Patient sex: M
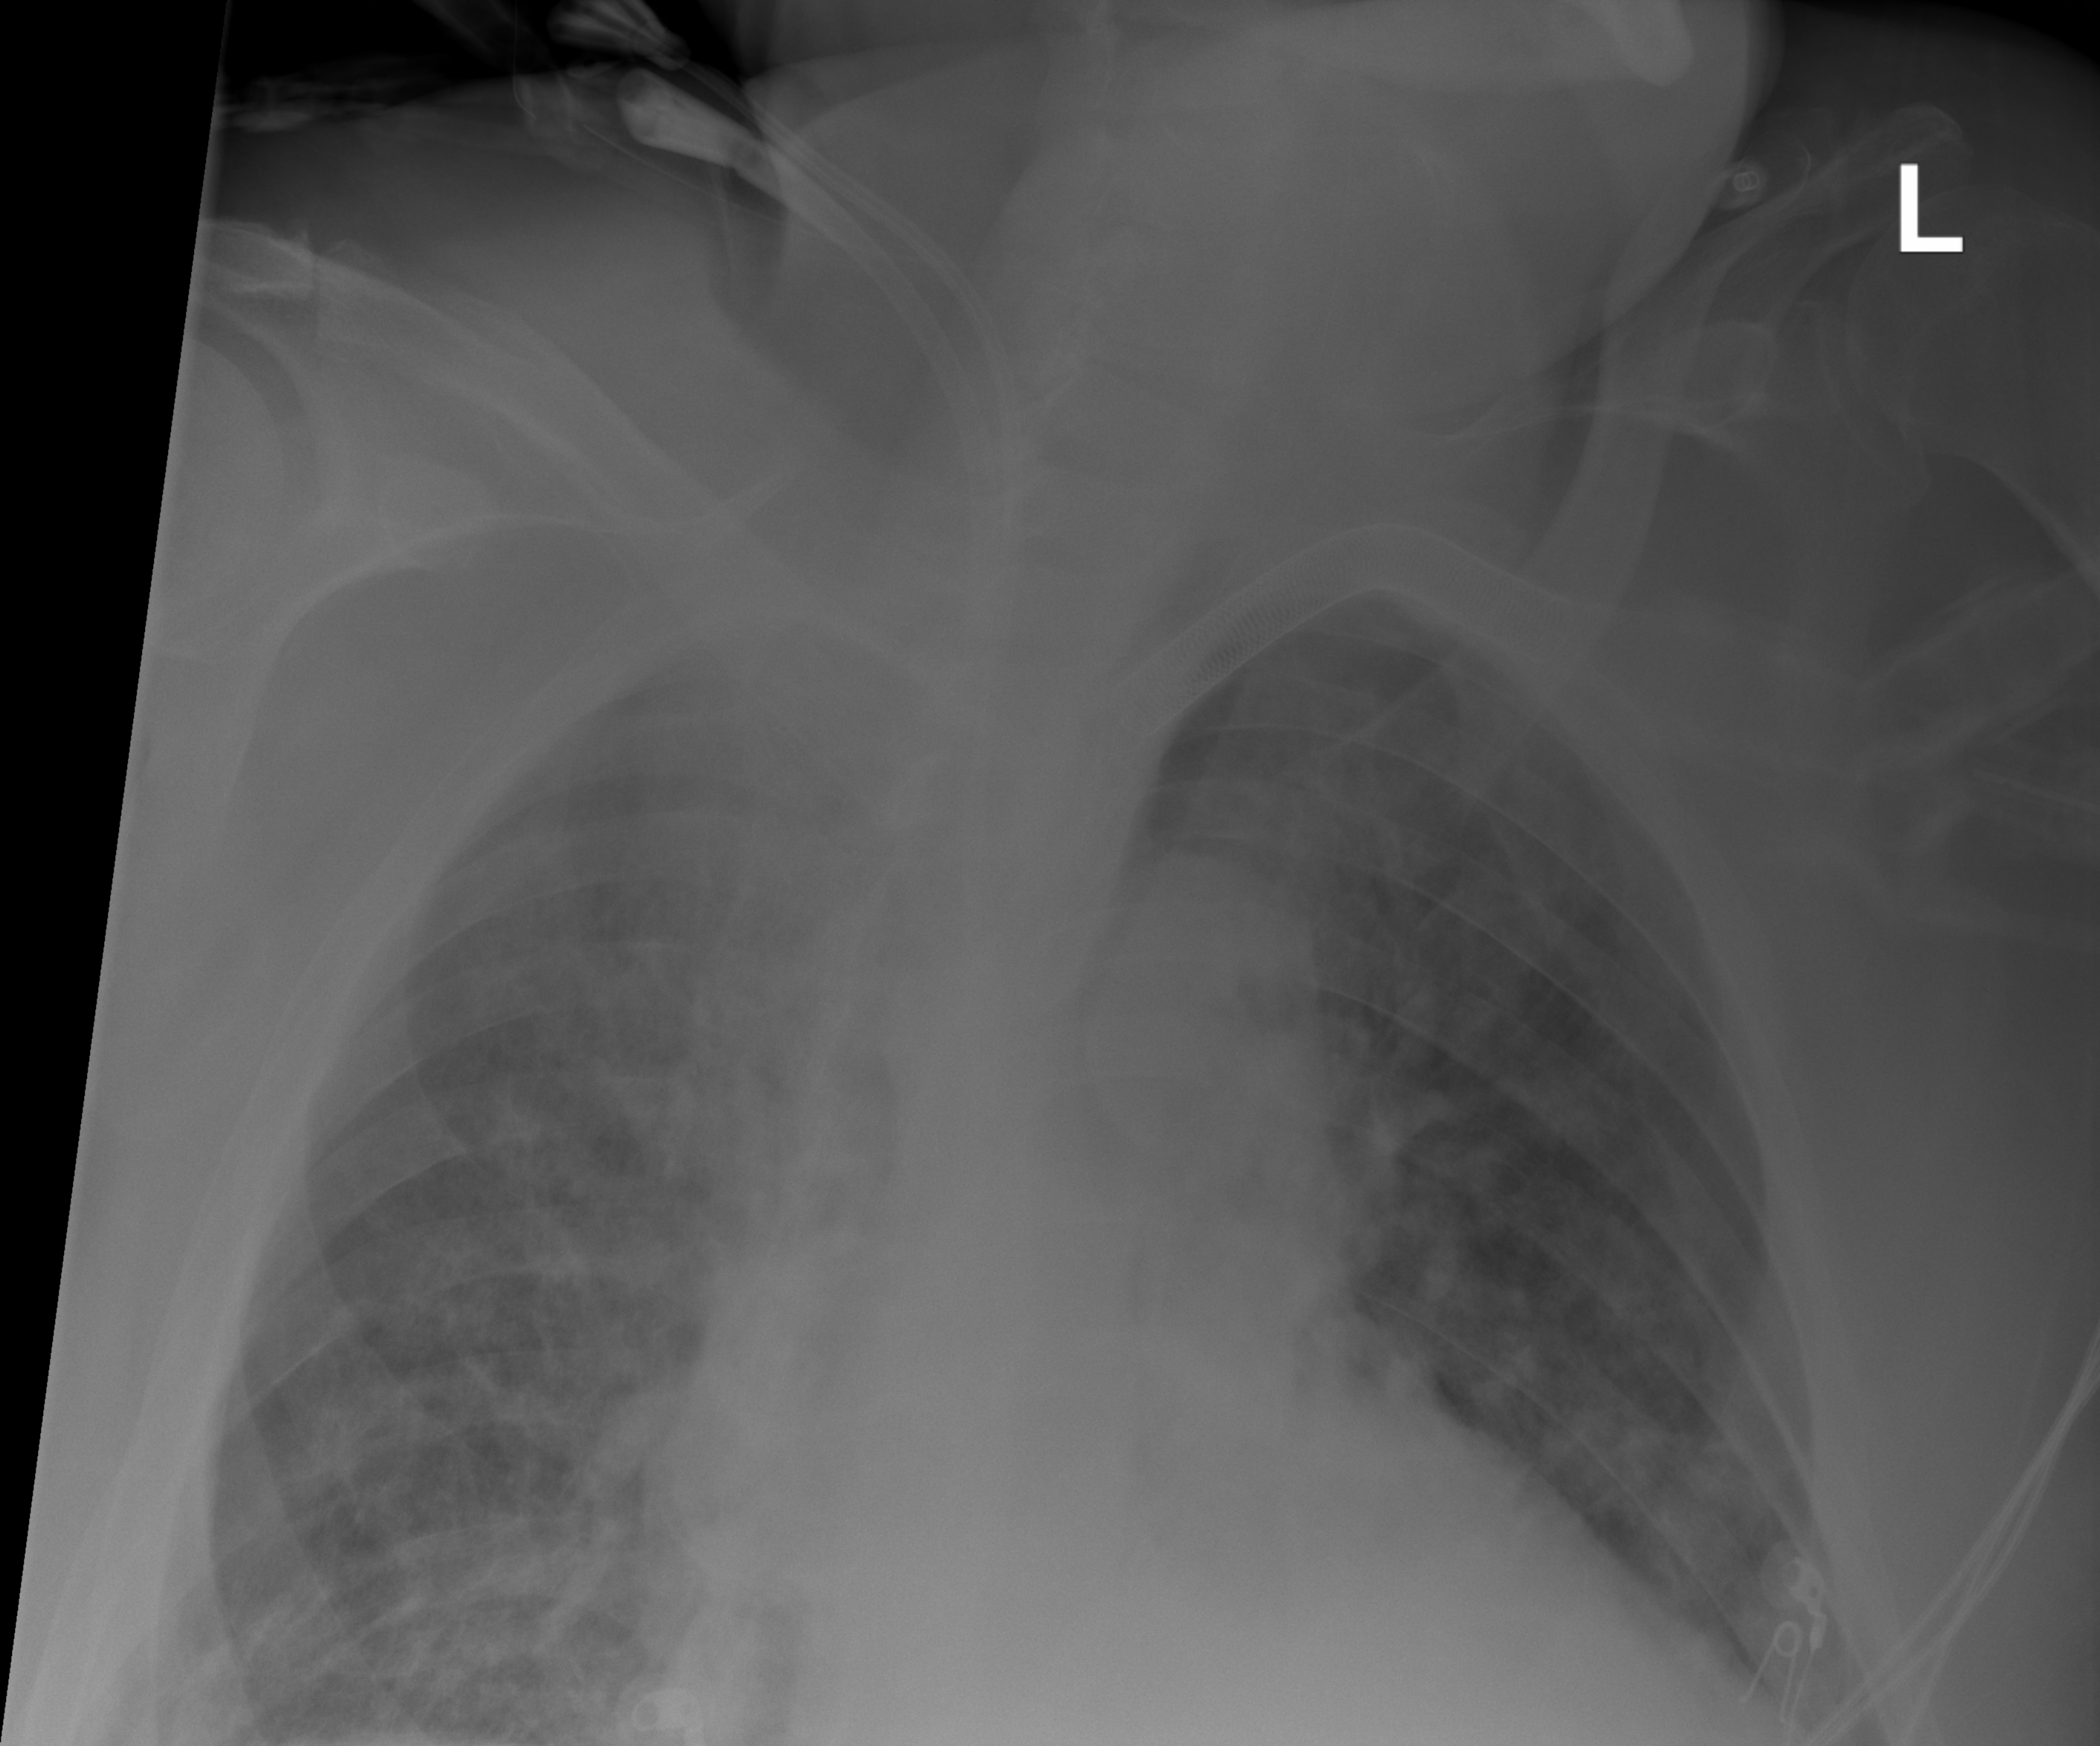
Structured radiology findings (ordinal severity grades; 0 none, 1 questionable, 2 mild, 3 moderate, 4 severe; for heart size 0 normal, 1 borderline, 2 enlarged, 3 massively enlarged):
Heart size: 2
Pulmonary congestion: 0
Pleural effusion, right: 0
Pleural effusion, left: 0
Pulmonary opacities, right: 2
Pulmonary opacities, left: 2
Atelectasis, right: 2
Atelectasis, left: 2